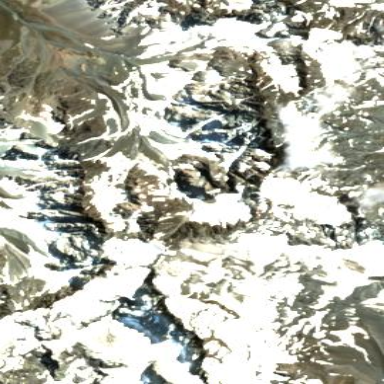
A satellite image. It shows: Stunning view of glacier.